Question: Although new to silverlight, I have produced a clickable map. [Note: it is better than using html tags because the contours of the map match the exact contour of each area, and it is easy to produce a context menu).
I had to resize the map and now it is adding a whole new scrollbar to the browser window: I now have TWO vertical scrollbars. Not good for accessibility and usability.
Question is: Why am I getting this extra scrollbar?
HTML:
'''
<div id="silverlightControlHost" style="padding: 0px; border: 2px solid #999; margin: 5px;
width: 575px; height: 525px;">
<object data="data:application/x-silverlight-2," type="application/x-silverlight-2"
width="575" height="525">
<param name="source" value="../ClientBin/RegionsES.xap" />
<param name="onError" value="onSilverlightError" />
<param name="background" value="white" />
<param name="minRuntimeVersion" value="3.0.40818.0" />
<param name="autoUpgrade" value="true" />
<a href="http://go.microsoft.com/fwlink/?LinkID=149156&v=3.0.40818.0" style="text-decoration: none">
<img src="http://go.microsoft.com/fwlink/?LinkId=161376" alt="Get Microsoft Silverlight"
style="border-style: none" />
</a>
</object>
<iframe id="_sl_historyFrame" style="visibility: hidden; height: 0px; width: 0px;
border: 0px"></iframe>
</div>
'''
what it looks like:

Any suggestions?
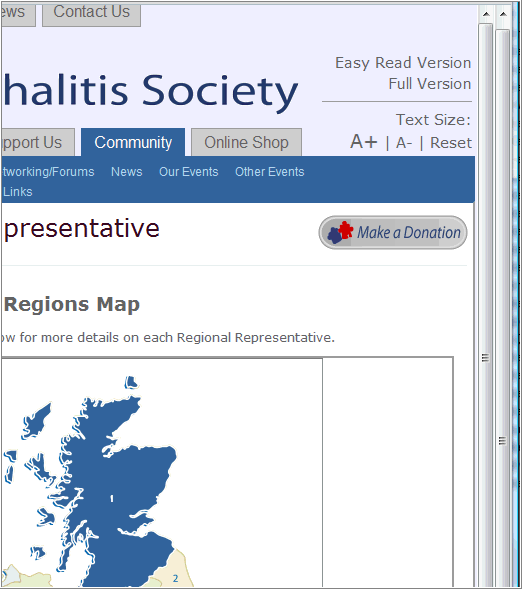
Answer: All this looks ok, I would verify the containing HTML holding this div is not the actual culprit overflowing creating the scrollbar.
Somewhere one of you controls height is exceeding the parent element may not be here in the xap/wrapper div but higher up the html tree.